Field crop: maize
Growth stage: 2
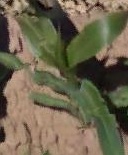
Species: maize